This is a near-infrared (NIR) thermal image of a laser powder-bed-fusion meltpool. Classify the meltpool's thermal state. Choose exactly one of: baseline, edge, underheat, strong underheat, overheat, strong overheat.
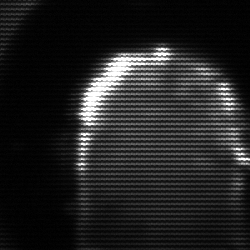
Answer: baseline